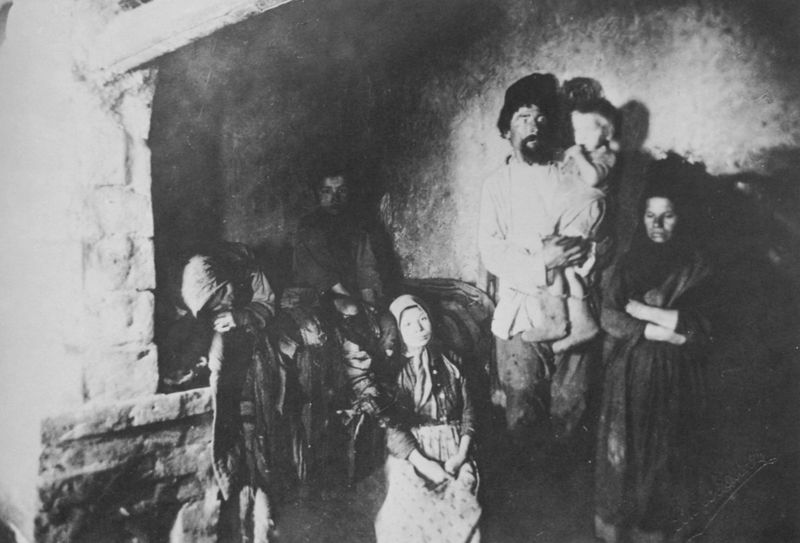
Titel: Eine Familie in der Ofenecke ihrer Kate
Künstler: Russischer Photograph
Schlagwörter: dunkel, mann, schatten, frauen, menschen, frau, grau, hell, licht, männer, raum, schwarz, weiss, zimmer, haus, wand, arm, bildnis, porträt, familie, mutter, vater, bauern, kinder, ofen, ecke, russland, schürzen, mauer, kopftuch, bett, junge, foto, fotografie, nische, lumpen, kopftücher, armut, fotographie, behausung, hadern